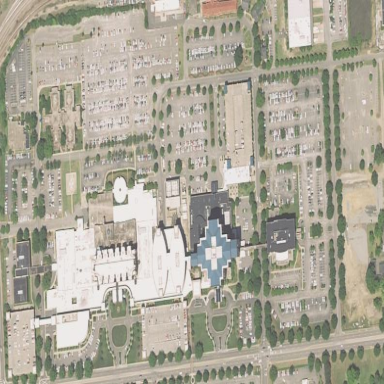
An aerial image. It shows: Hospital providing healthcare services.